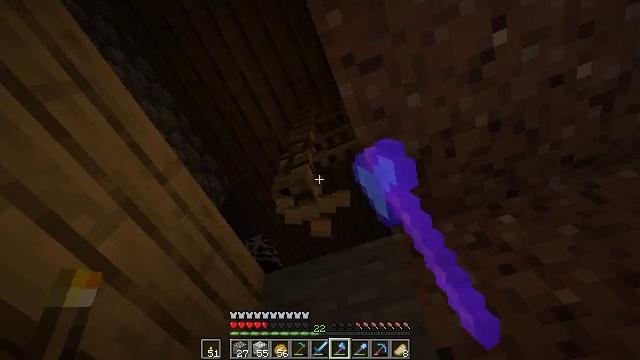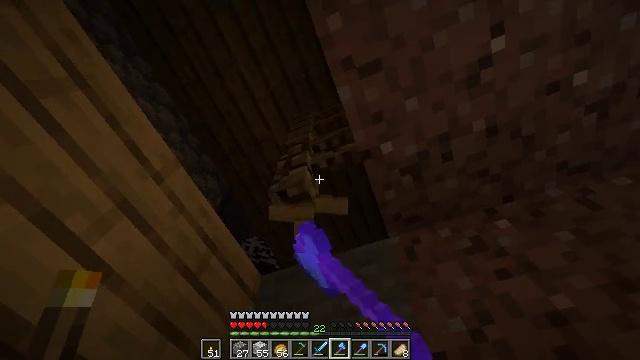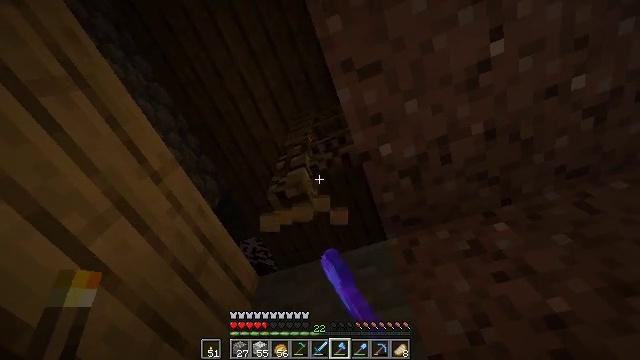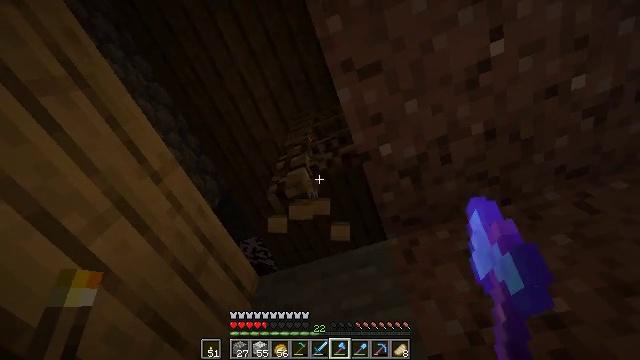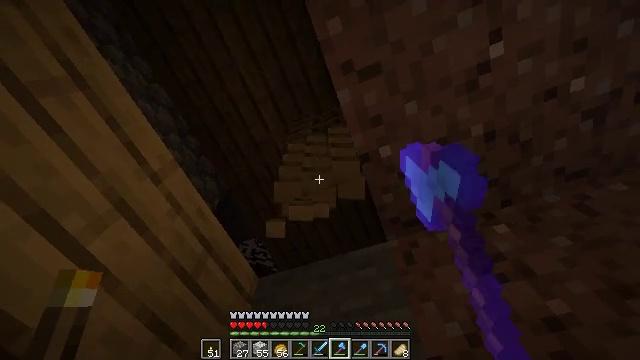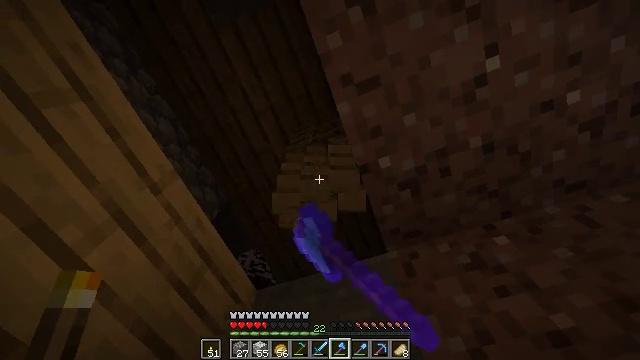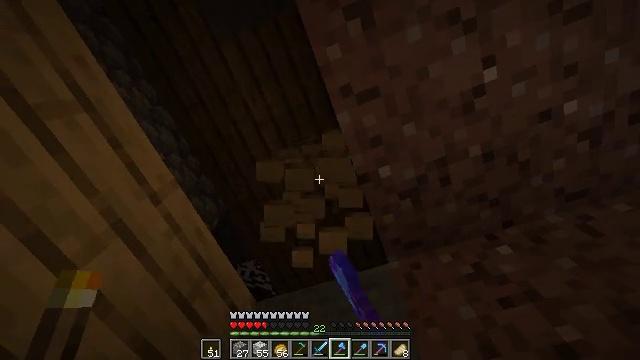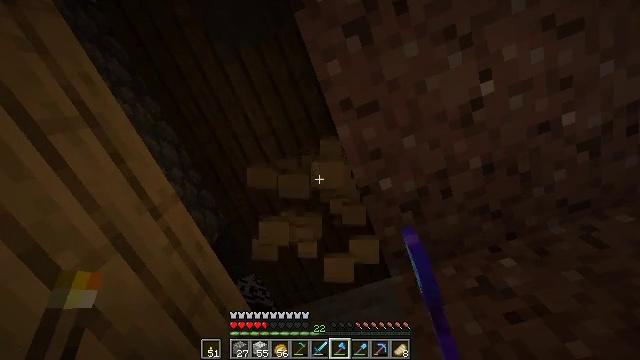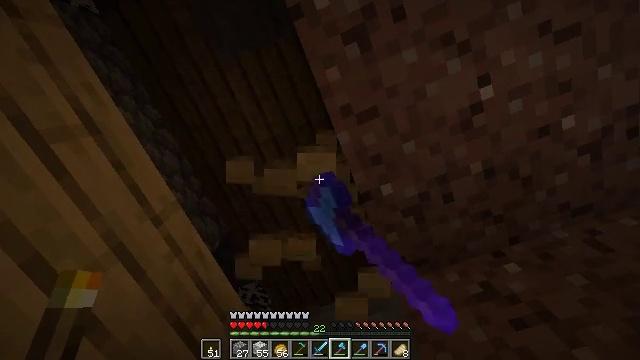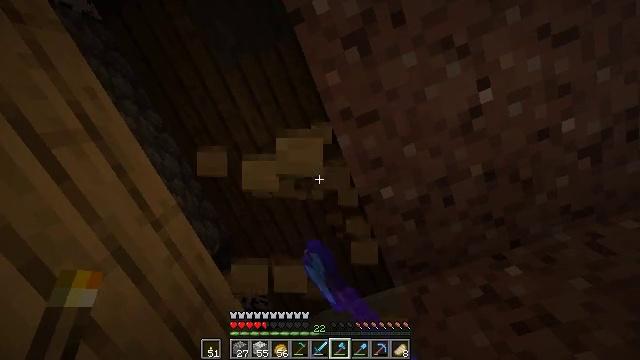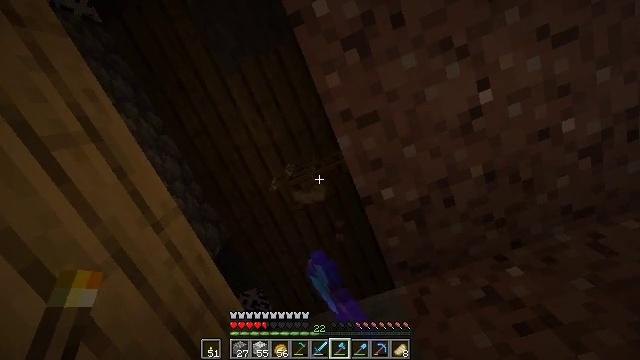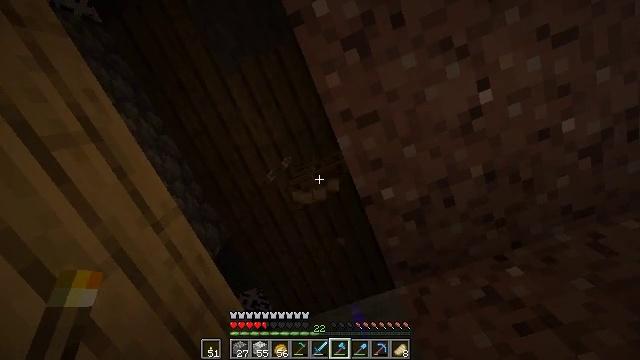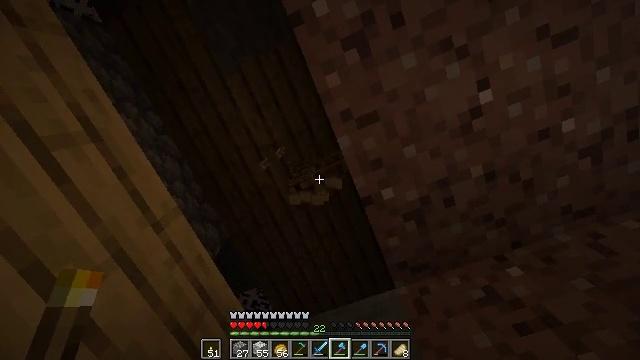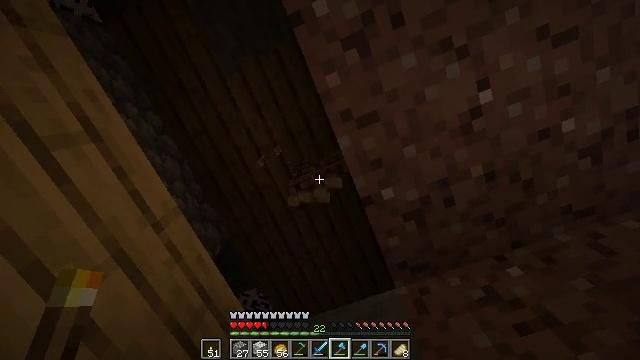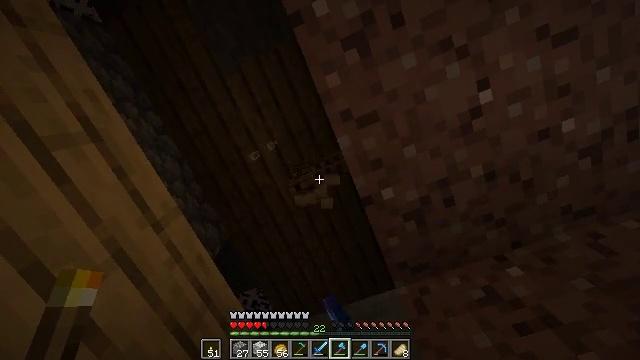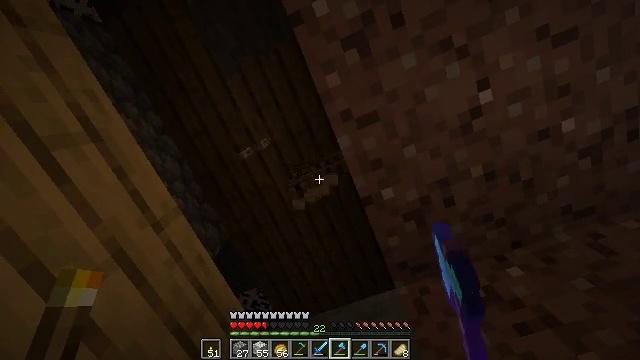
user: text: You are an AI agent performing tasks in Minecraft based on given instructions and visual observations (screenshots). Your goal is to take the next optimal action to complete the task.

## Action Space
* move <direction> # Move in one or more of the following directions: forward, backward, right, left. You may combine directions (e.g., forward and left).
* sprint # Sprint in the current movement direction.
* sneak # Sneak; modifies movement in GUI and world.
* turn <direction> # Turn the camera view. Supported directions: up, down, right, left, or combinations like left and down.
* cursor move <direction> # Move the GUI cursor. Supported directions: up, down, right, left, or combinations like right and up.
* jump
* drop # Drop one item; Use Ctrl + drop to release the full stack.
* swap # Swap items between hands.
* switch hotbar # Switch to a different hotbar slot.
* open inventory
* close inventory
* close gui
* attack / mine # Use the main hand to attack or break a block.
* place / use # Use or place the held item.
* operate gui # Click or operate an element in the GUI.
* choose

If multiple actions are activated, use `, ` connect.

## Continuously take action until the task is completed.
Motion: motion action
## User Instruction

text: Gather the oak fence pieces.
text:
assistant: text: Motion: turn right, attack / mine
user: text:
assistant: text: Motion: attack / mine
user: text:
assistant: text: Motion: attack / mine
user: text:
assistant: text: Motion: attack / mine
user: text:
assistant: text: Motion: turn up, attack / mine
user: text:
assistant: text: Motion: turn up, attack / mine
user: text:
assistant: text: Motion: turn up, attack / mine
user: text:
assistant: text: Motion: turn up, attack / mine
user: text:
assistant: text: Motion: attack / mine
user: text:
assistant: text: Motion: attack / mine
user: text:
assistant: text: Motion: attack / mine
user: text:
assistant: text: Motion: attack / mine
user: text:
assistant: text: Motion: attack / mine
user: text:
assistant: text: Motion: attack / mine
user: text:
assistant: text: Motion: attack / mine
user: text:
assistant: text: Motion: attack / mine
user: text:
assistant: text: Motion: attack / mine
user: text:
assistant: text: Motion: attack / mine
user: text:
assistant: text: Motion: attack / mine
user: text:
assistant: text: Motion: attack / mine
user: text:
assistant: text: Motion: attack / mine
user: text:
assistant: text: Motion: attack / mine
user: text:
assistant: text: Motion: attack / mine